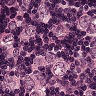
Metastatic tissue present: yes